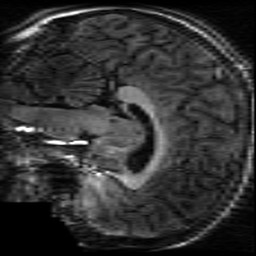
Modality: T1w
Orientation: sagittal
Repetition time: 0.008948 s
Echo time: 0.001784 s